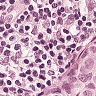
Metastatic tissue present: yes